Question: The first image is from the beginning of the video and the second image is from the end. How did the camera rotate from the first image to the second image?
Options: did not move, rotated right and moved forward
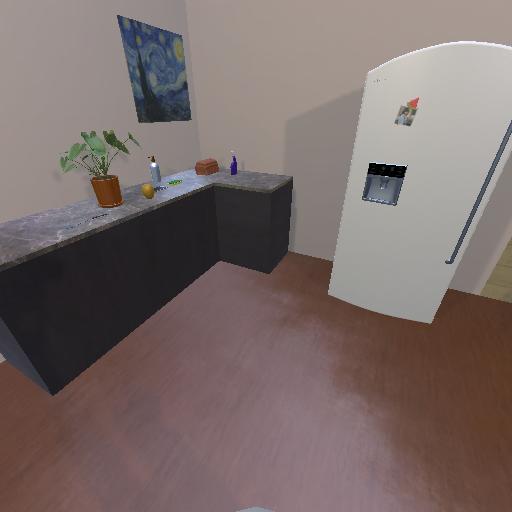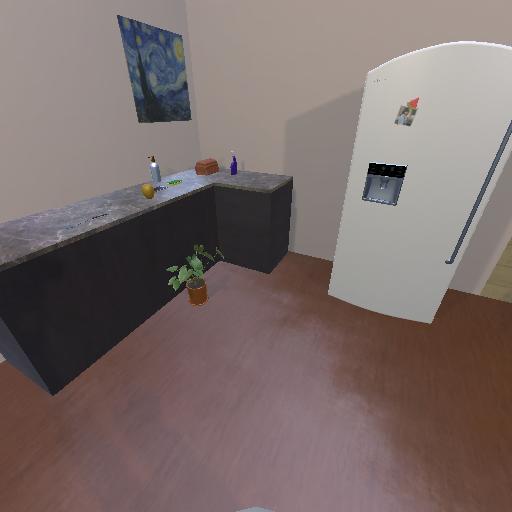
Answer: did not move